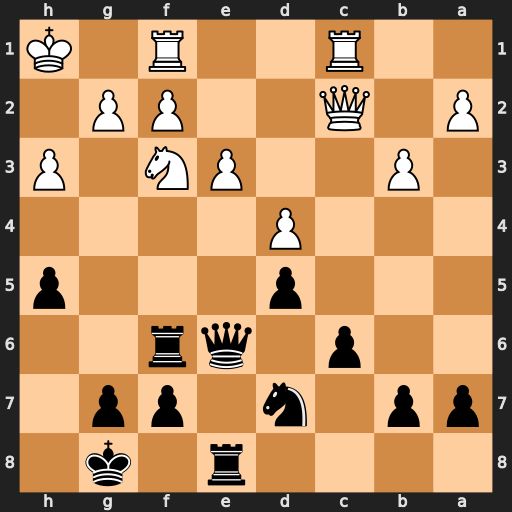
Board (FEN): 4r1k1/pp1n1pp1/2p1qr2/3p3p/3P4/1P2PN1P/P1Q2PP1/2R2R1K
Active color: b
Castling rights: -
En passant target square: -
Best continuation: Rxf3 gxf3 Qxh3+